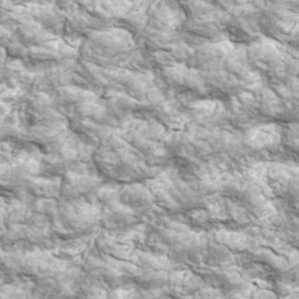
Label: non_frost